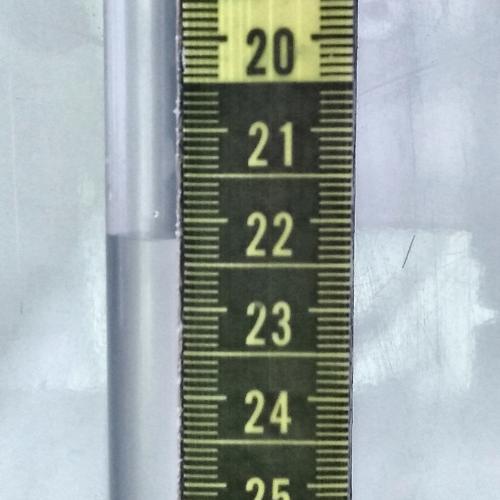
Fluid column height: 22.2 cm